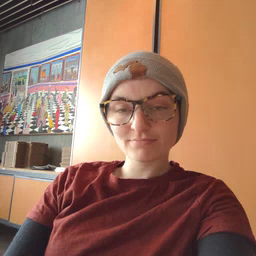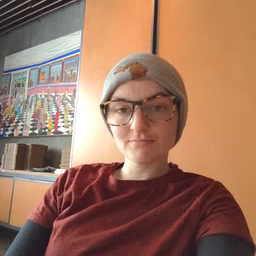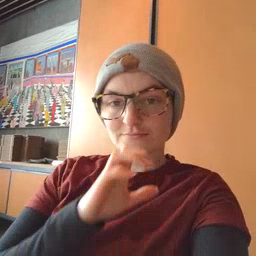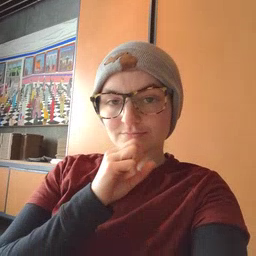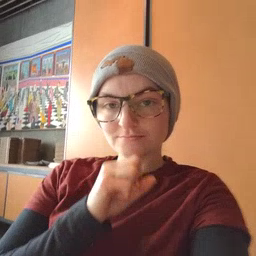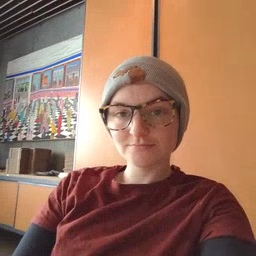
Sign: orange